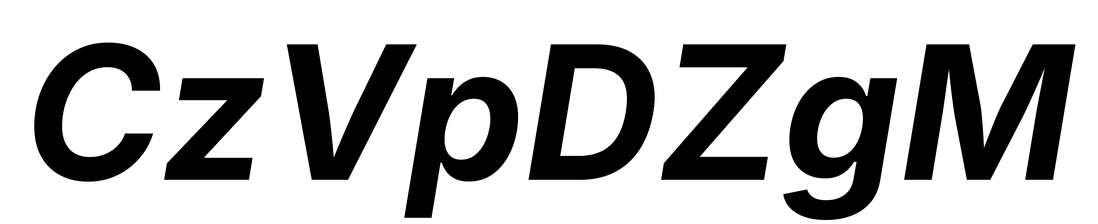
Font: Inter-Italic_Bold_Italic